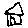
Label: house